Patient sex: M
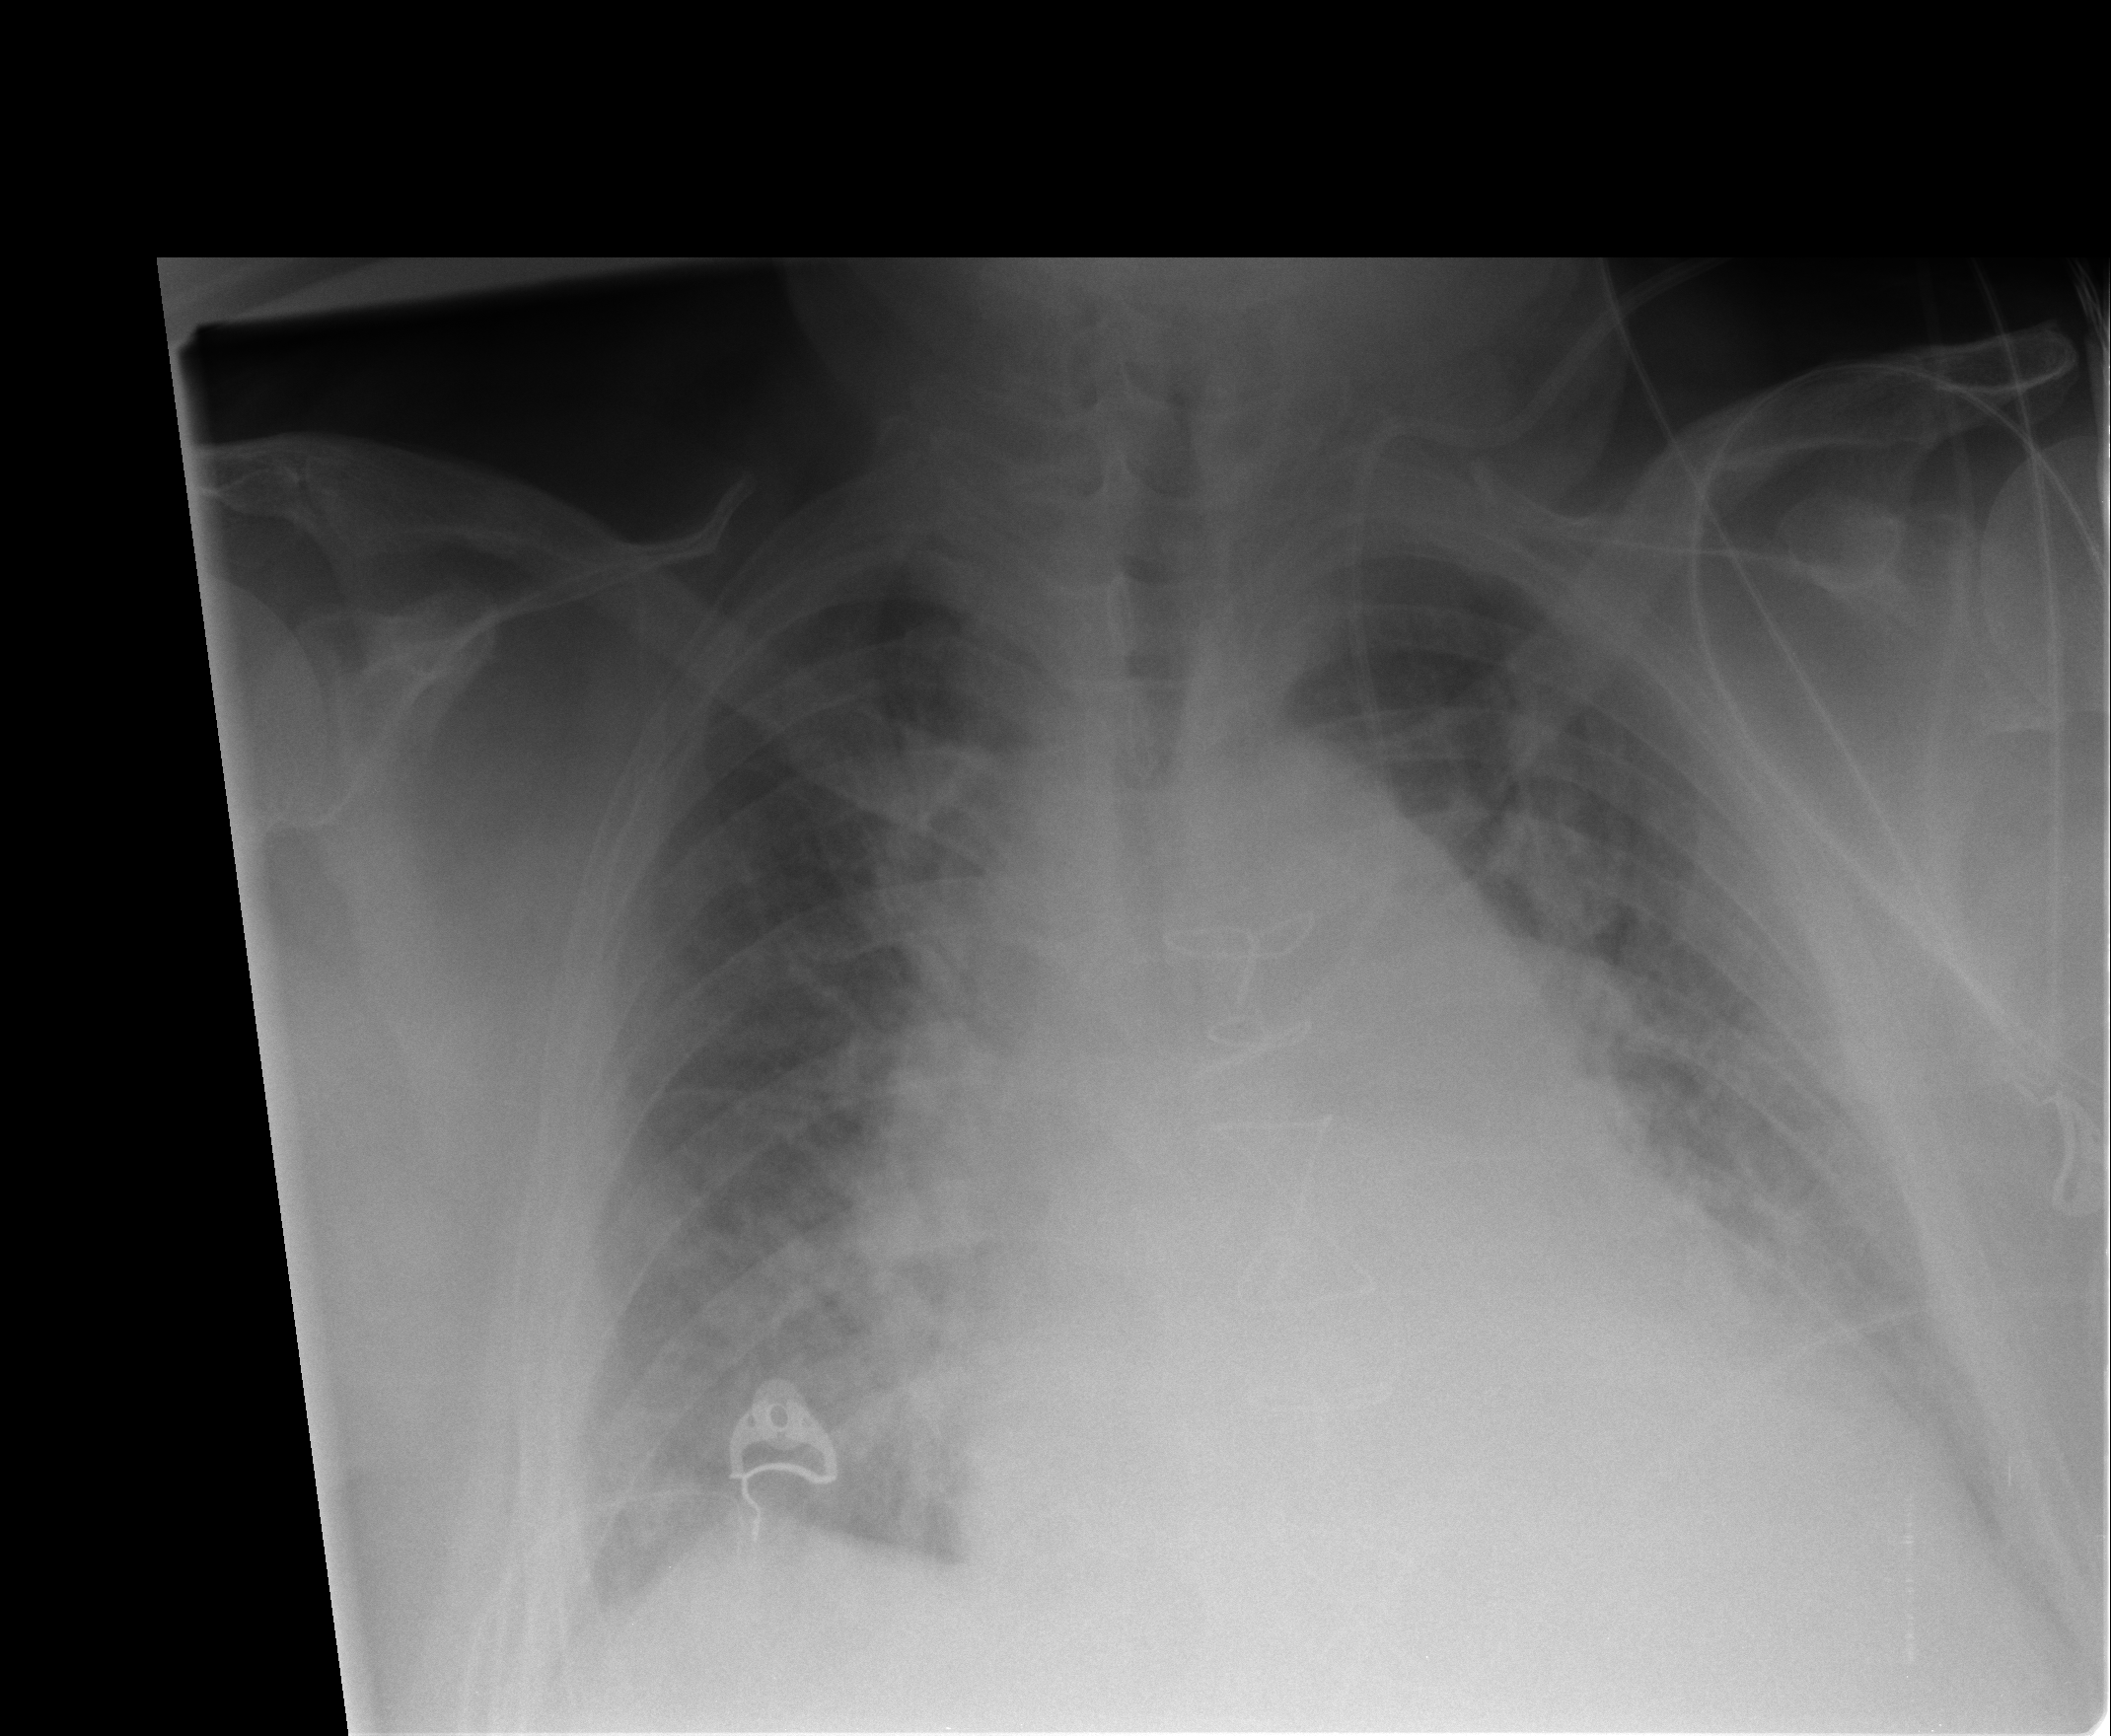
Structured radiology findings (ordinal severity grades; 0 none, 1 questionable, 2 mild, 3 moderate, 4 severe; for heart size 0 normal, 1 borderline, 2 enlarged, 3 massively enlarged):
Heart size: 2
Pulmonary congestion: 0
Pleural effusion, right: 2
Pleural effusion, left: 2
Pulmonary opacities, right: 2
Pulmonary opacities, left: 2
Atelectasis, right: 2
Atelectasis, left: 2